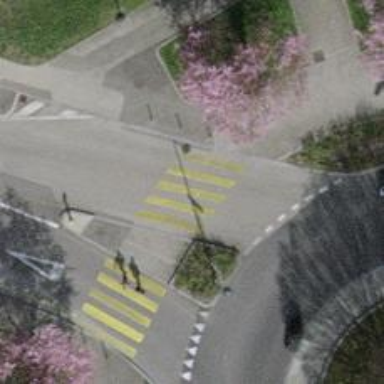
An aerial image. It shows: Uncontrolled zebra crossing with yellow markings.